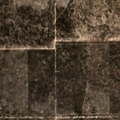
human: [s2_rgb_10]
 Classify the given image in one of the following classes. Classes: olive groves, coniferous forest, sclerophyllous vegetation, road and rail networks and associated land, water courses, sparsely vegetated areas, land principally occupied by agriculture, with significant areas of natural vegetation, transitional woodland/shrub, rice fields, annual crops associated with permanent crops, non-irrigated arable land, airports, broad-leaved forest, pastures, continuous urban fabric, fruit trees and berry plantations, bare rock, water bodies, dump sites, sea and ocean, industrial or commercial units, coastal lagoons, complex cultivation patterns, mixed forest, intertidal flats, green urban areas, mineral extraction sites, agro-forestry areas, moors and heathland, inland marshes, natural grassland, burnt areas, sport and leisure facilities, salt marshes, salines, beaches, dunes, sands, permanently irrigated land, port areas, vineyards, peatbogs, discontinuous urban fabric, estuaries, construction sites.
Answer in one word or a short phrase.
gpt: continuous urban fabric